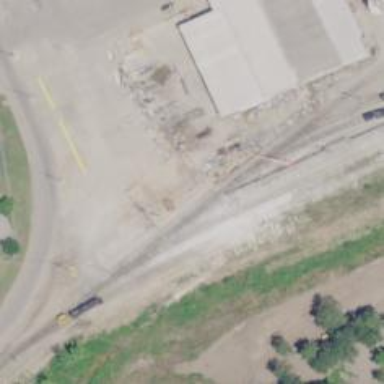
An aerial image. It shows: Railway spur service.